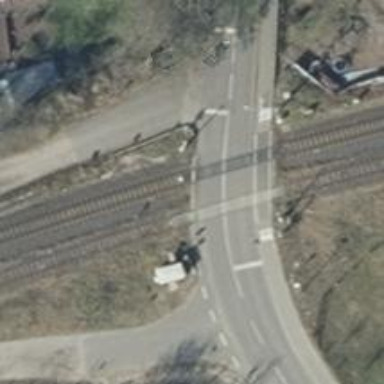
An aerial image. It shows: Level crossing with lights and saltire markings.